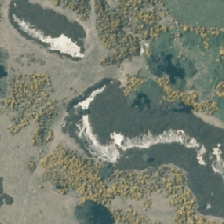
Land cover: grose_broom